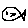
Label: fish